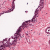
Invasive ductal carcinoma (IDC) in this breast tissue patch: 0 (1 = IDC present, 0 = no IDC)